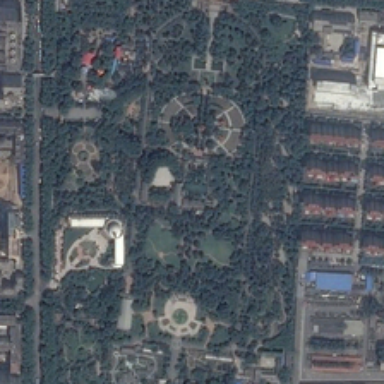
The rectangular park is surrounded by buildings .